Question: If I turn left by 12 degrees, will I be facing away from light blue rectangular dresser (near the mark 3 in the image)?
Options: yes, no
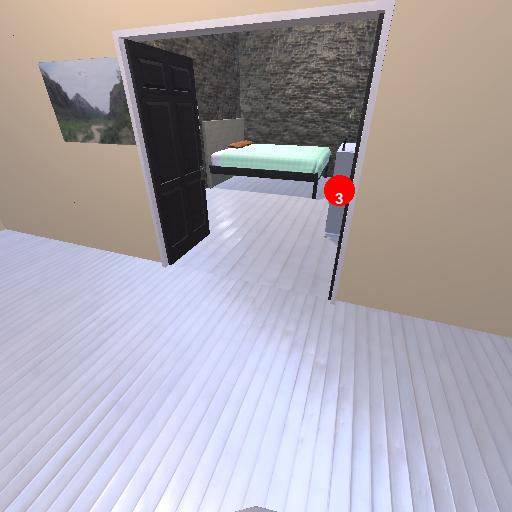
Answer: yes